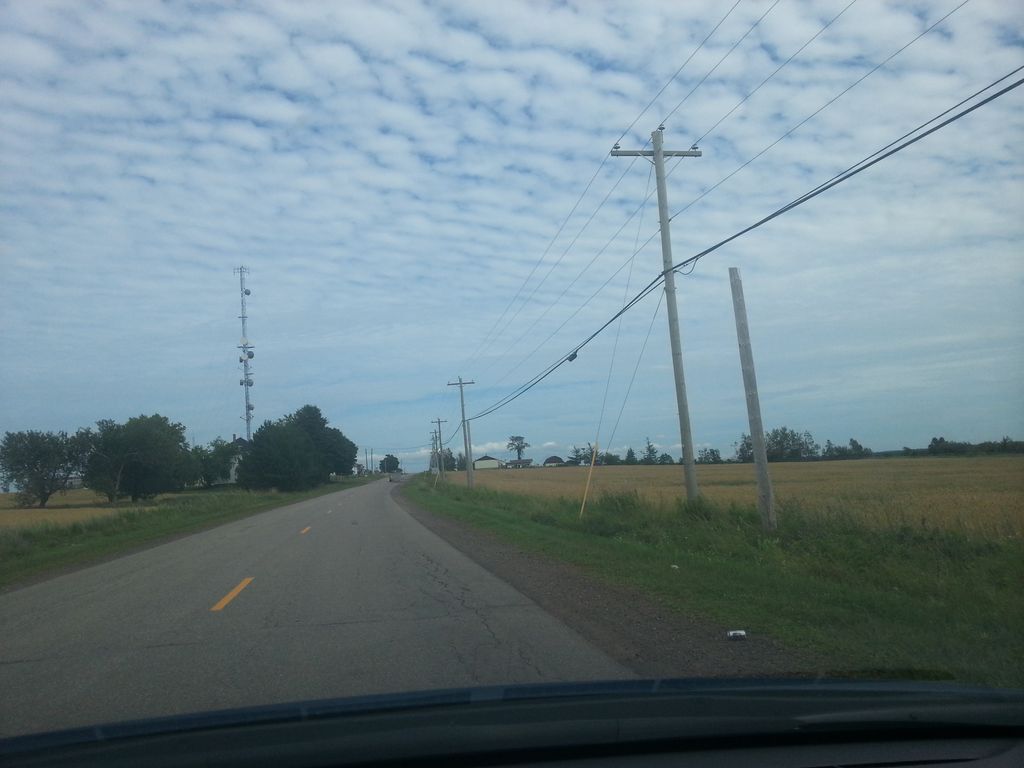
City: charlottetown